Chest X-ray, AP view. Patient: 54 years old, sex F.
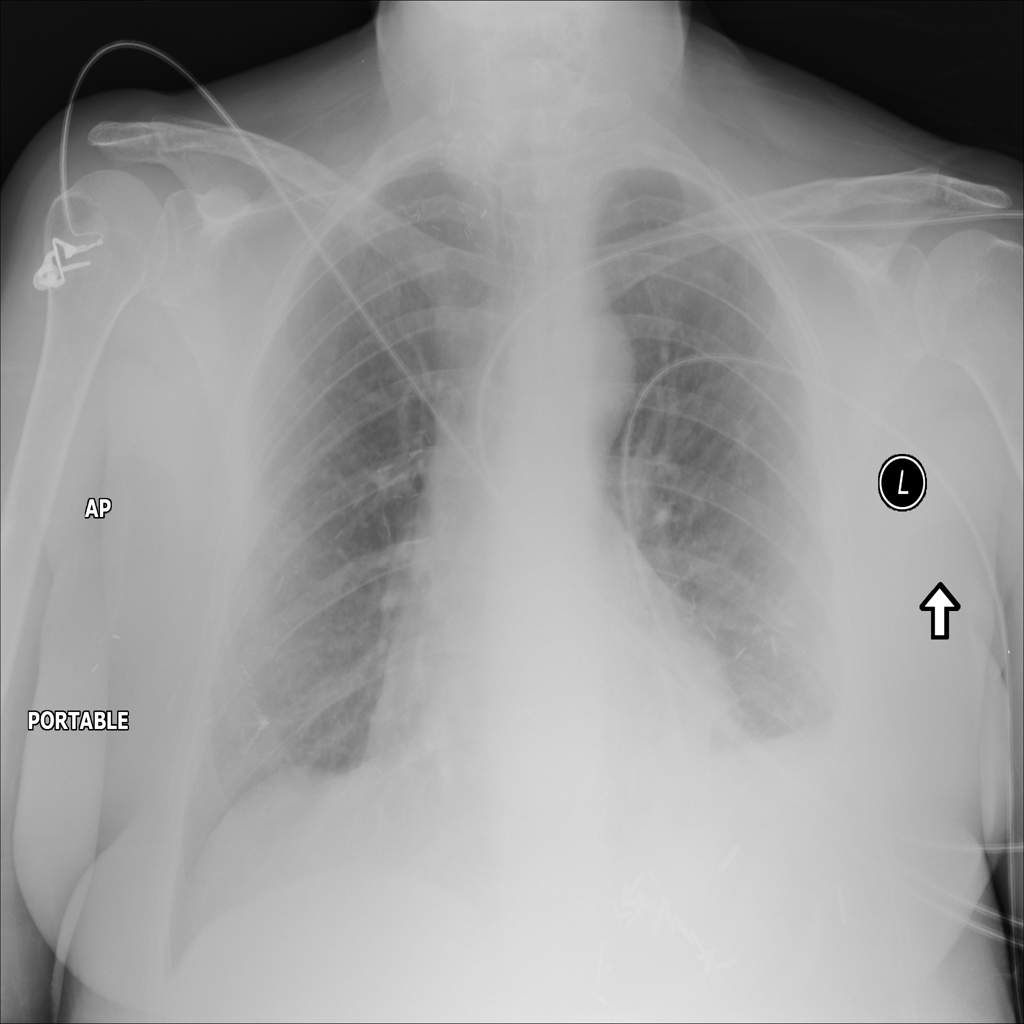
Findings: No Finding